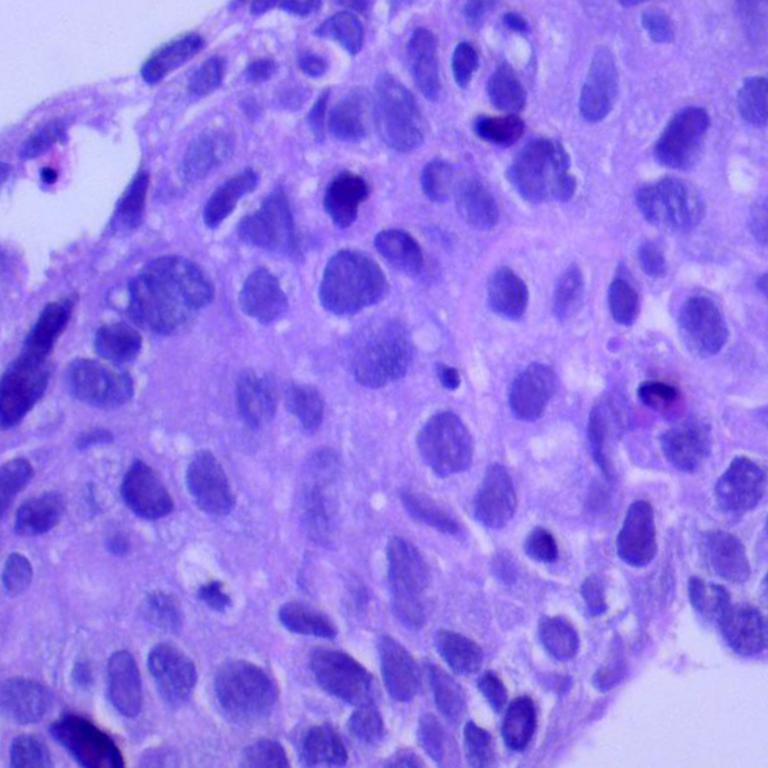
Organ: lung
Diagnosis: squamous carcinomas